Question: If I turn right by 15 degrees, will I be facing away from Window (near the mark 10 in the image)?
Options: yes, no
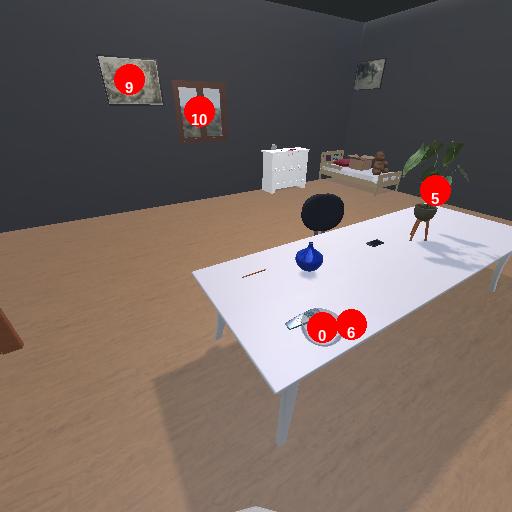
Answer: yes